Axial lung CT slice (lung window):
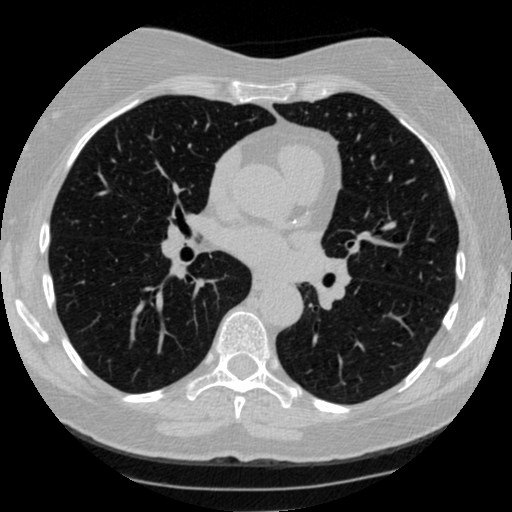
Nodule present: no